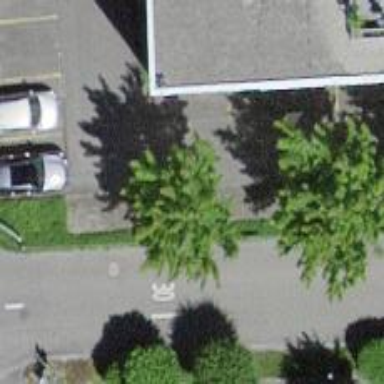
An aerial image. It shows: Avenue lined with broadleaved deciduous trees.